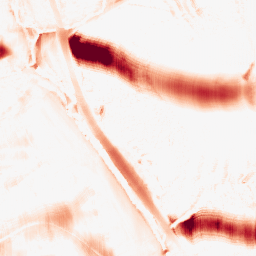
Category: morphological
Decomposition family: morphological_ellipse
Decomposition parameters: operation: opening
width: 50
height: 20
Upsampling method: fft_zeropad
Upsampling parameters: scale: 4
Upsampling scale: 4